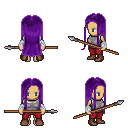
a pixel art fantasy rpg character, female body template, human, tanned skin, steel chest armor, red pants, purple extra-long hairstyle, white cloth bandages, brown shoes, spear, four views (front, back, left, right), 2x2 character sprite sheet, small pixel art, hard edges, no anti-aliasing